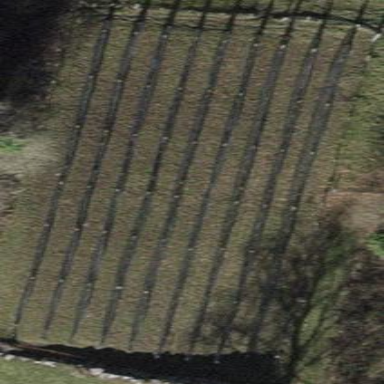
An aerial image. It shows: Beautiful vineyard in the countryside.